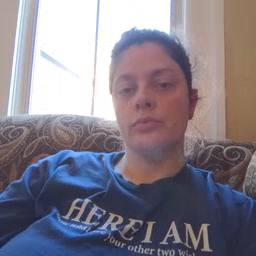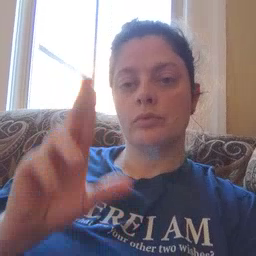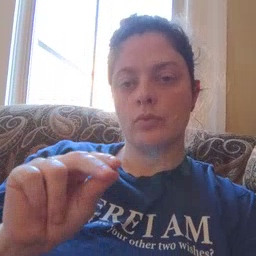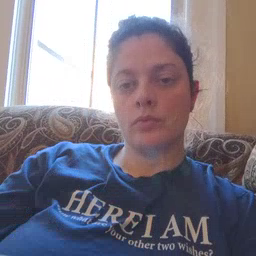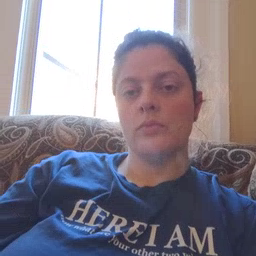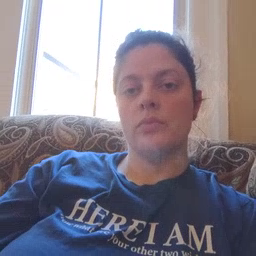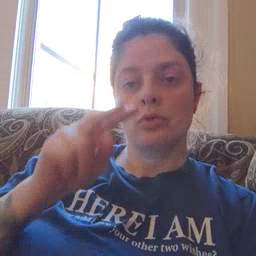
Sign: no